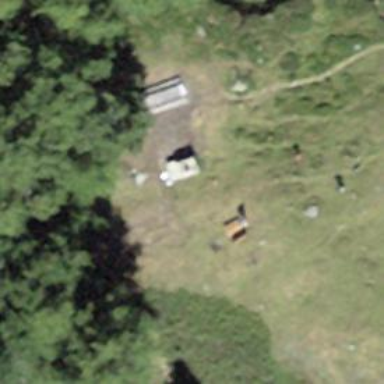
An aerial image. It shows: Barbecue facility.